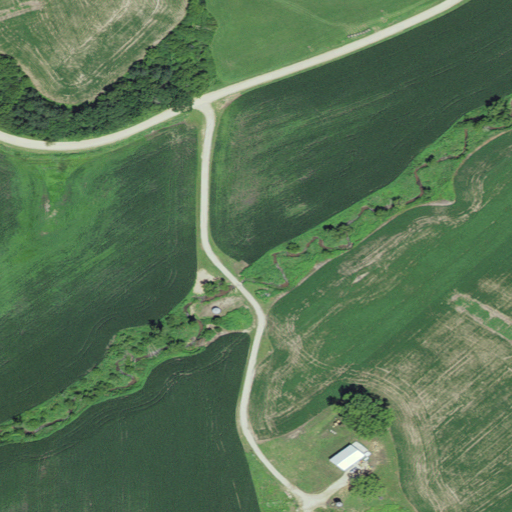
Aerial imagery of valley in Wisconsin named Weiland Valley containing cultivated crops, open development, low intensity development, pasture, and medium intensity development